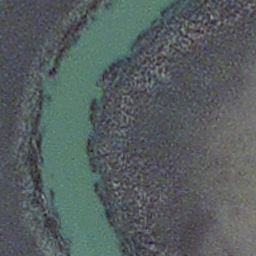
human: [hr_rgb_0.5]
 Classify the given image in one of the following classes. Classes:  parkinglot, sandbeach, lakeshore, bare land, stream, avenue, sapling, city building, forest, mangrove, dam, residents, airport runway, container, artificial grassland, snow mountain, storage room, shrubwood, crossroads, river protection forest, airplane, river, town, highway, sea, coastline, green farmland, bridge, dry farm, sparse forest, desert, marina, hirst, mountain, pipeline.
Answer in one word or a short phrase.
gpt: stream